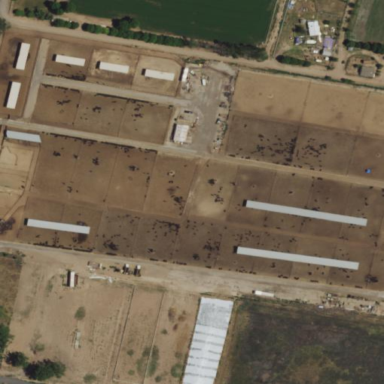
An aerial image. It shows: Farmyard area.